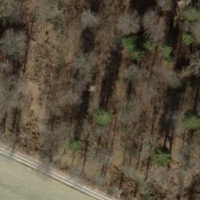
EUNIS habitat code: 43
Species observed at this site:
Melittis melissophyllum